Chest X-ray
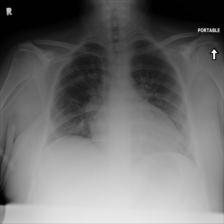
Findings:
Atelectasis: positive
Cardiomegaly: negative
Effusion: negative
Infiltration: negative
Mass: negative
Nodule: negative
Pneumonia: negative
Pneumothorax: negative
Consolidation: positive
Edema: negative
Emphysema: negative
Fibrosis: negative
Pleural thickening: negative
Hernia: negative